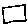
Label: square